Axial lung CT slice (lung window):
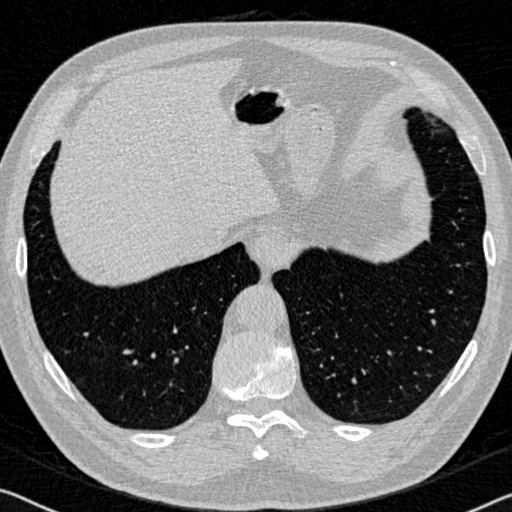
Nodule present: no